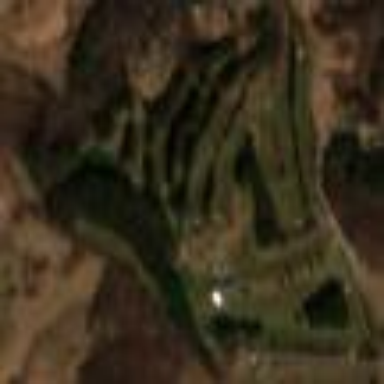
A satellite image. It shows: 18-hole golf course classified as leisure land.